Question: This is a toy dataset:
'''
xa <- c(4, 5, 4.5, 4, 3, 1.5)
ya <- c(1, 2, 4, 5, 5.5, 6)
xb <- c(3.8, 4.5, 4, 3.5, 2.5, 1)
yb <- c(1, 2, 3, 4, 5, 5.8)
toyset <- as.data.frame(cbind(xa, ya, xb, yb))
'''
If we simply plot the points and lines connecting them we get:
'''
library(ggplot2)
ggplot(toyset) + geom_path(aes(xa, ya)) + geom_path(aes(xb, yb)) +
geom_point(aes(xa, ya)) + geom_point(aes(xb, yb))
'''

Is there a simple way in to fill the region defined by the two lines?
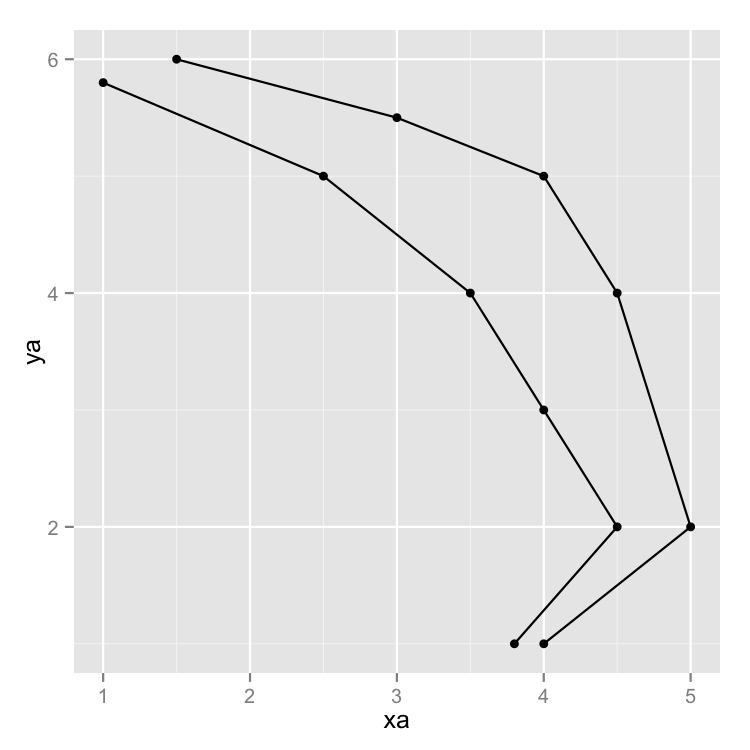
Answer: You can use 'geom_polygon':
'''
poly_df <- rbind(setNames(toyset[,1:2],c('x','y')),
setNames(toyset[6:1,3:4],c('x','y')))
ggplot(toyset) +
geom_path(aes(xa, ya)) +
geom_path(aes(xb, yb)) +
geom_point(aes(xa, ya)) +
geom_point(aes(xb, yb)) +
geom_polygon(data = poly_df,aes(x = x,y = y),fill = "lightblue",alpha = 0.25)
'''
I fixed the typo in your sample data (54). Note that you have to be very careful about the ordering of the points in the data frame for the polygon. It's the same deal as with 'geom_path'.